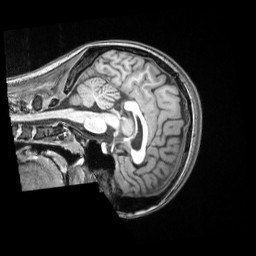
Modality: T1w
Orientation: sagittal
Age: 19
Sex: female
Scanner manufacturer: siemens
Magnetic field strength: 3 T
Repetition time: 2 s
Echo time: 0.00339 s